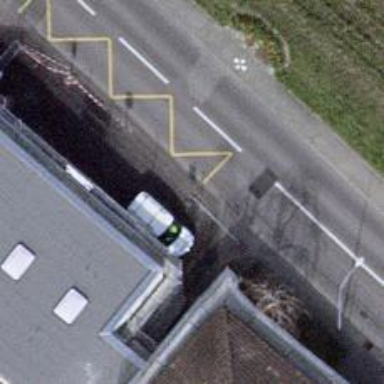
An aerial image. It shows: Sidewalk made of asphalt leading to platform for public transport.